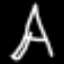
Label: The Eiffel Tower